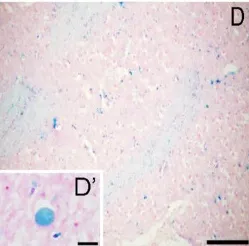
Gross and microscopic brain evaluation. (D) Iron deposits in the globus pallidus. Scale bar 200 mum, (C') scale bar 10 mum, (D insert) scale bar 20 mum.
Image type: pathology (immunostaining)